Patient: sex F, age 77
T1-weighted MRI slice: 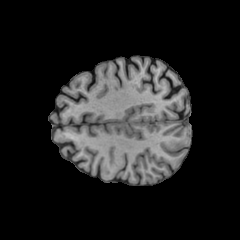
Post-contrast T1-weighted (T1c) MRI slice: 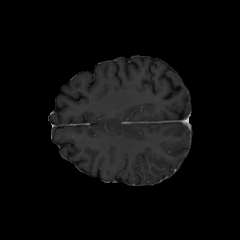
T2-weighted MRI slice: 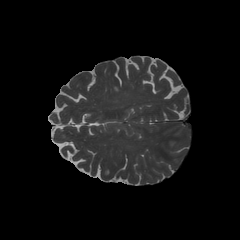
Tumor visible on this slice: no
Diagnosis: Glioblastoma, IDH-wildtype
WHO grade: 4